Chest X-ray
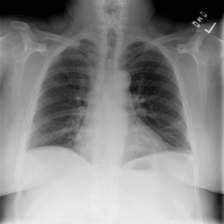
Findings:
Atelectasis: positive
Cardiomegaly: negative
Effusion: negative
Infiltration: negative
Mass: negative
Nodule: negative
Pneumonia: negative
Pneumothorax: negative
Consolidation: negative
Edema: negative
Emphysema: negative
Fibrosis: negative
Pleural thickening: negative
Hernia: negative